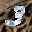
Label: 3